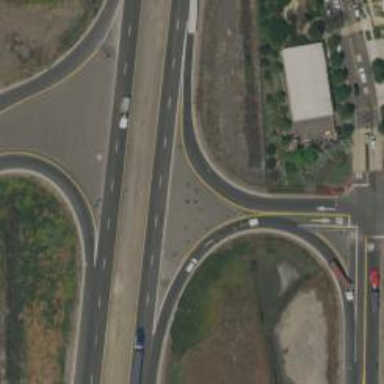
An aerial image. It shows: Cloverleaf junction on motorway link.